Field crop: maize
Growth stage: 2
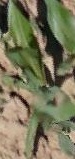
Species: maize